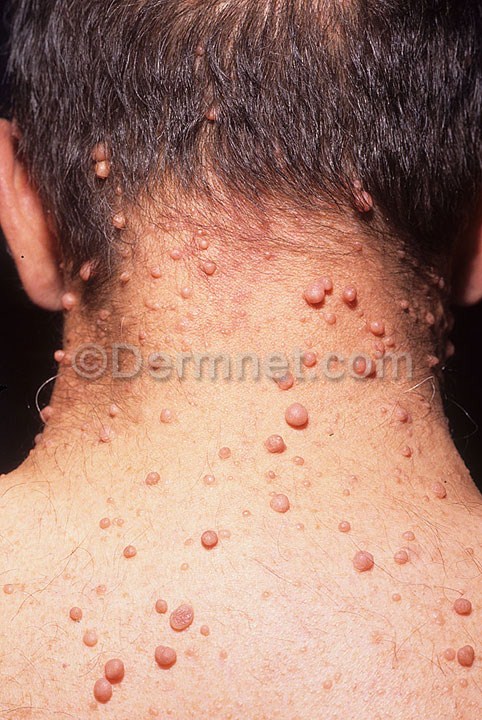
Disease: Systemic Disease